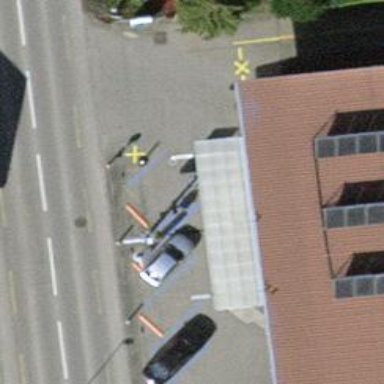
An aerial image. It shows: Fuel station.